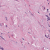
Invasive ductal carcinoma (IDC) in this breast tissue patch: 1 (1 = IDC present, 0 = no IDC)